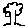
Label: tree